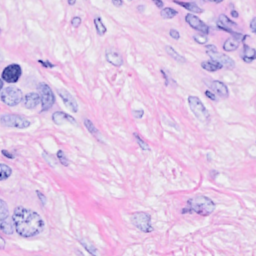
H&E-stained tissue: Breast